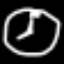
Label: clock